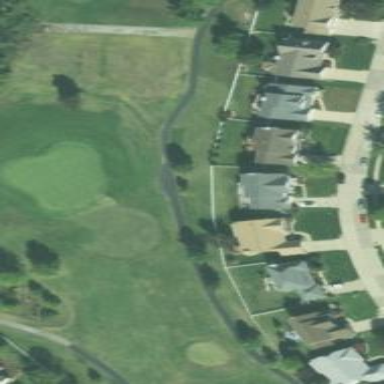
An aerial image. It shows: Golf fairway surrounded by grass.